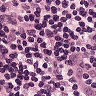
Metastatic tissue present: no